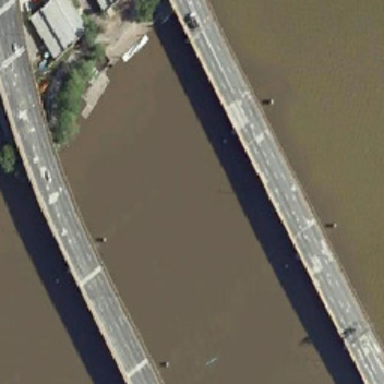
Two parallel bridges are on the river with several green trees and some buildings on both sides .